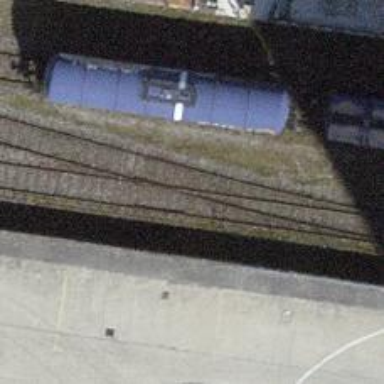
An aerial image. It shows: Railway yard used for servicing trains.